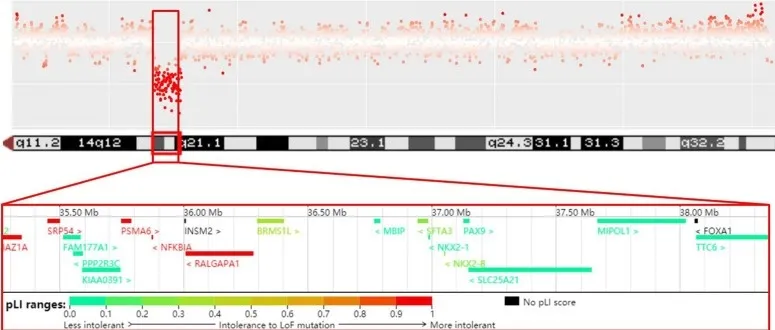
A de novo 3.1 Mb deletion on 14q13.1q21.1 was identified in the patient. The deletion encompasses 17 OMIM genes and the pLI (probability of LoF intolerant) value of each gene is shown in colors. The deletion shown is detected by CNV-seq.
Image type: chart (chart)